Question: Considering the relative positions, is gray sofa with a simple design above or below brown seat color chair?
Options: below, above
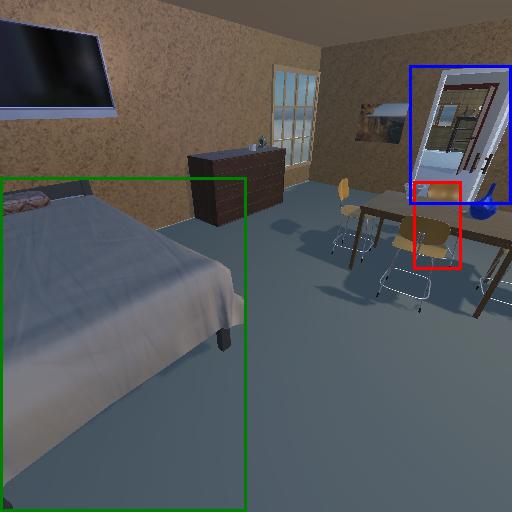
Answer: below